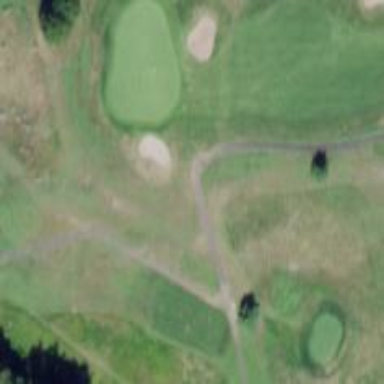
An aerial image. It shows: Path used for both walking and golf.